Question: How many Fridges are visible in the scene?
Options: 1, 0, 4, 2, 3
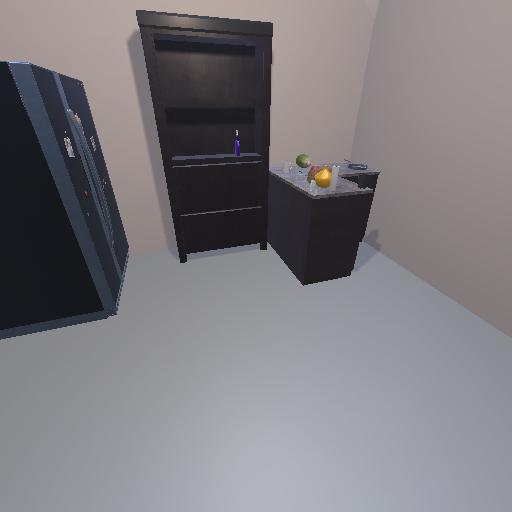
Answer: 1